Question: Here is a example how it should look (this is the same example as the code uses)

The code starts to screw up when changing from level 1 to level 2 a huge mess happens I don't understand it at all.
Here is the code
'''
Public Class Node
Public label As Byte
Public visited As Boolean = False
Public level As Integer
Public Sub New(ByVal label As Byte, ByVal level As Integer)
Me.label = label
Me.level = level
End Sub
End Class
Public rootNodes As New List(Of Node)
Public nodes As New List(Of Node)
Dim adjMatrix As Byte(,)
Dim setDimensions As Boolean = False
Public Sub connectNode(ByVal start As Node, ByVal endd As Node)
'This method will be called to make connect two nodes
If setDimensions = False Then
ReDim Preserve adjMatrix(999 - 1, 999)
setDimensions = True
End If
Dim startIndex As Integer = nodes.IndexOf(start)
Dim endIndex As Integer = nodes.IndexOf(endd)
adjMatrix(startIndex, endIndex) = 1
adjMatrix(endIndex, startIndex) = 1
End Sub
Private Function getUnvisitedChildNode(ByVal n As Node) As Node
Dim index As Integer = nodes.IndexOf(n)
Dim j As Integer = 0
Do While j < nodes.Count
If adjMatrix(index, j) = 1 AndAlso nodes(j).visited = False Then
Return nodes(j)
End If
j += 1
Loop
Return Nothing
End Function
Private Sub clearNodes()
For Each n As Node In nodes
n.visited = False
Next
End Sub
Private Sub printNode(ByVal n As Node)
Debug.Print(n.label & " ")
End Sub
Public Enum Operation
LessThan = 0
GreaterThan = 1
End Enum
Public Function getPossibleNumbersForFirstByte(ByVal op As Operation, ByVal operationOf As Byte, ByVal numbersAlreadyUsed As List(Of Byte), ByVal totalSize As Long) As List(Of Byte)
Dim possibleNumbers As New List(Of Byte)
Dim tempNumber As Integer = -1
While True
If op = Operation.LessThan Then
tempNumber = IIf(tempNumber = -1, operationOf - 1, tempNumber - 1)
ElseIf op = Operation.GreaterThan Then
tempNumber = IIf(tempNumber = -1, operationOf + 1, tempNumber + 1)
End If
If tempNumber < 1 OrElse tempNumber > totalSize Then
Exit While
End If
If numbersAlreadyUsed Is Nothing OrElse numbersAlreadyUsed.Contains(tempNumber) = False Then
possibleNumbers.Add(tempNumber)
End If
End While
Return possibleNumbers
End Function
Private Sub Button1_Click(ByVal sender As System.Object, ByVal e As System.EventArgs) Handles Button1.Click
test()
End Sub
Sub test()
'Dim actualNumbers() As Byte = {5, 6, 1, 9, 7, 3, 8, 2, 4, 10}
Dim actualNumberList As New List(Of Byte)
actualNumberList.AddRange({5, 6, 1, 9, 7, 3, 8, 2, 4, 10})
Dim ListofGTLT() As Byte = {1, 0, 1, 0, 0, 1, 0, 1, 1}
Dim firstNumber As Byte = actualNumberList(0)
Dim possibleNumbersToUse As New List(Of Byte)
Dim numbersAlreadyUsed As New List(Of Byte)
For currentLevel = 0 To UBound(ListofGTLT)
'clear visited nodes.
clearNodes()
If currentLevel = 0 Then
'Generates Level 0 of all possible values in the first offset.
possibleNumbersToUse = getPossibleNumbersForFirstByte(ListofGTLT(currentLevel), firstNumber, Nothing, 10)
Dim n As Node
'Generates parent nodes of all possible values in the first offset.
For Each possibleNumber As Byte In possibleNumbersToUse
n = New Node(possibleNumber, 0)
rootNodes.Add(n)
nodes.Add(n)
Next
Else
Dim rootNode As Node
For Each rootNode In rootNodes
'Clear numbers already used.
numbersAlreadyUsed.Clear()
'Set already exists first value (known value).
numbersAlreadyUsed.Add(firstNumber)
If currentLevel = 1 Then
'Gets all the numbers which are possible connections.
possibleNumbersToUse = getPossibleNumbersForFirstByte(ListofGTLT(currentLevel), rootNode.label, numbersAlreadyUsed, 10)
Dim n As Node
'Setup connections with new nodes to root node.
For Each value As Byte In possibleNumbersToUse
n = New Node(value, 1)
nodes.Add(n)
'Debug.Print("[Connection]: " & rootNode.label & " = " & n.label)
connectNode(rootNode, n)
Next
Else
numbersAlreadyUsed.Add(rootNode.label)
Dim child = getUnvisitedChildNode(rootNode)
Do While child IsNot Nothing
Debug.Print("------------------------------------------")
Debug.Print("| Root = " & rootNode.label)
Debug.Print("| Child Level = " & child.level)
Debug.Print("| Child = " & child.label)
Debug.Print("------------------------------------------")
'Add to already existing values the child connection node.
If numbersAlreadyUsed.Contains(child.label) = False Then
If child.level = (currentLevel - 1) Then
'Gets next possible numbers which are possible connections.
possibleNumbersToUse = getPossibleNumbersForFirstByte(ListofGTLT(currentLevel), child.label, numbersAlreadyUsed, 10)
Dim n As Node
'Setup connections with new nodes to child node.
For Each value As Byte In possibleNumbersToUse
n = New Node(value, currentLevel)
nodes.Add(n)
connectNode(child, n)
Next
If child.level = 1 Then
'Finish all the level 1 childs for the current Root Node.
child.visited = True
child = getUnvisitedChildNode(rootNode)
Continue Do
Else
numbersAlreadyUsed.Add(child.label)
child.visited = True
child = getUnvisitedChildNode(child)
Continue Do
End If
Else
numbersAlreadyUsed.Add(child.label)
child.visited = True
child = getUnvisitedChildNode(child)
Continue Do
End If
Else
numbersAlreadyUsed.Add(child.label)
child.visited = True
child = getUnvisitedChildNode(child)
Continue Do
End If
Loop
End If
Next
End If
Next
End Sub
'''
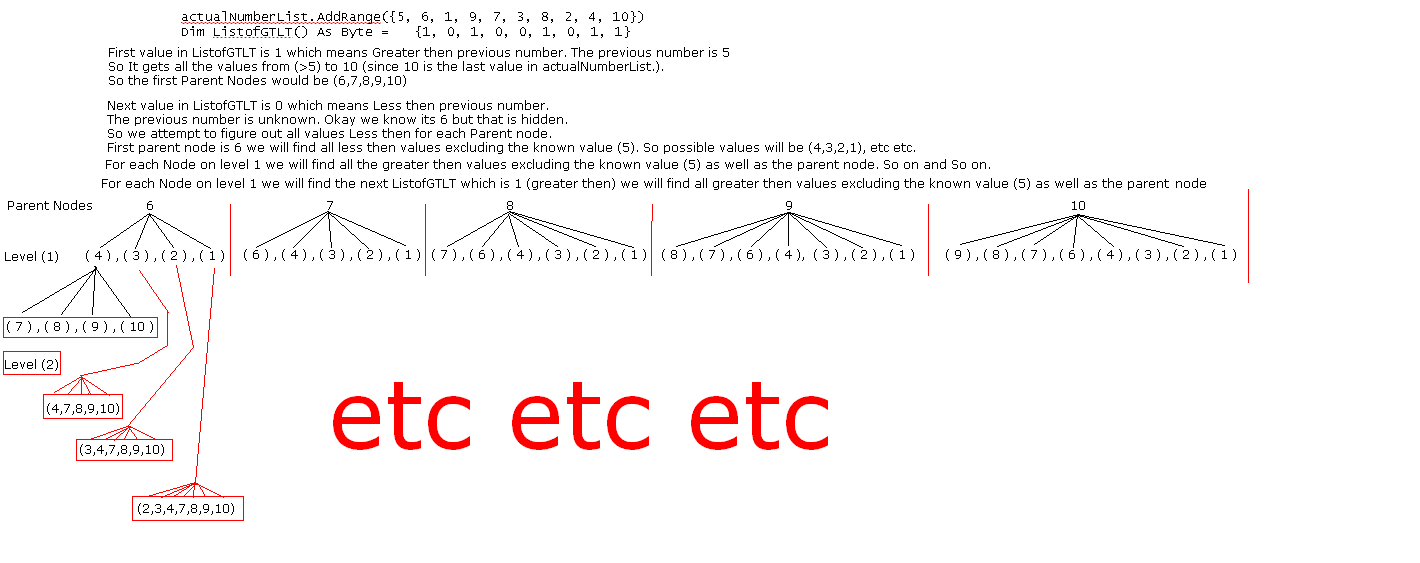
Answer: Instead of implementing your own class, using the TreeNode class, which is designed for this, makes your code much easier to understand, and has the added advantage of being native to the TreeView, which means all we have to do is add the base node and call ExpandAll and we have a graphical representation of our tree. Also what you want to do is well suited to a recursive routine. Here's a way that will build the tree structure. Whenever the child nodes are being added it skips any with a value already above it in the tree.
'''
Private Sub btnAnswers_Click(sender As System.Object, e As System.EventArgs) Handles Button1.Click
'Declare initial treenode with the value we want.
Dim Tree As New TreeNode("5")
'Declare the string of bits.
Dim input As String = "<PHONE>"
'Start the recursive routine
CalculateTreeNodes(Tree, input)
'Show the tree
TreeView1.Nodes.Add(Tree)
TreeView1.ExpandAll()h
End Sub
Private Sub CalculateTreeNodes(CurrentNode As TreeNode, directions As String)
If directions = "" Then Return
'Parse the text of the current node as byte
Dim value As Byte = Byte.Parse(CurrentNode.Text)
'Get the direction we want and truncate the string
Dim direction As Directions = CType([Enum].Parse(GetType(Directions), directions(0).ToString), Directions)
If directions.Length > 0 Then
directions = directions.Substring(1)
End If
'Get a list of the values of all the parent nodes above this one.
Dim Values As New List(Of Byte)
GetPrevValues(CurrentNode, Values)
'build our child nodes based on the direction we want.
Select Case direction
Case WindowsApplication7.Directions.Higher
For i As Byte = value + 1 To 10
If Not Values.Contains(i) Then
Dim node As New TreeNode(i.ToString)
CurrentNode.Nodes.Add(node)
'Calculate the children for each node
CalculateTreeNodes(node, directions)
End If
Next
Case WindowsApplication7.Directions.Lower
For i As Byte = 1 To value - 1
If Not Values.Contains(i) Then
Dim node As New TreeNode(i.ToString)
CurrentNode.Nodes.Add(node)
CalculateTreeNodes(node, directions)
End If
Next
End Select
End Sub
'recursive routine to find the parent values.
Private Sub GetPrevValues(CurrentNode As TreeNode, Values As List(Of Byte))
If Not CurrentNode Is Nothing Then
Values.Add(Byte.Parse(CurrentNode.Text))
GetPrevValues(CurrentNode.Parent, Values)
End If
End Sub
End Class
Public Enum Directions
Higher = 1
Lower = 0
End Enum
'''
To find the longest branches you could use a conditional to check if 'directions' is down to one character, then any children will be in the longest branches.